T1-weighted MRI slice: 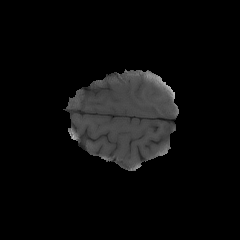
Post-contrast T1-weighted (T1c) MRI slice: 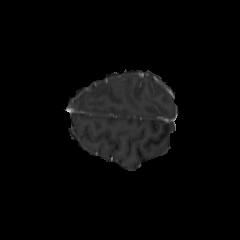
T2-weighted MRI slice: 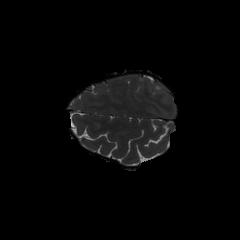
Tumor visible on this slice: yes